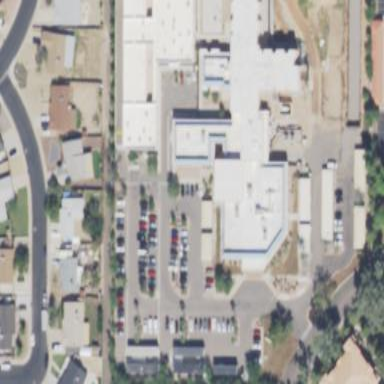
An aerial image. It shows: Healthcare clinic.